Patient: sex M, age 57
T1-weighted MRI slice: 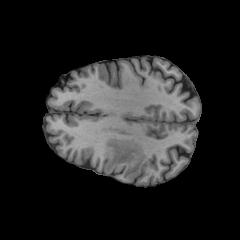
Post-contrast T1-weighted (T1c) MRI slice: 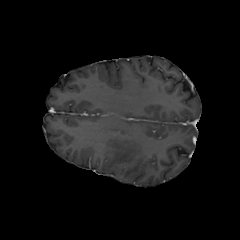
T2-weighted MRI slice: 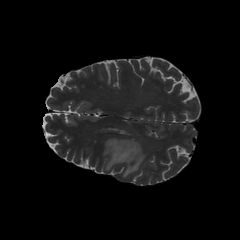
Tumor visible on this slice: yes
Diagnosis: Astrocytoma, IDH-wildtype
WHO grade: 2